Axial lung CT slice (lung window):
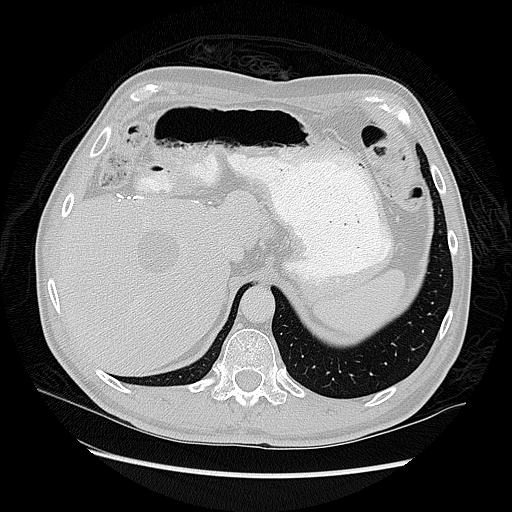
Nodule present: no